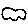
Label: cloud